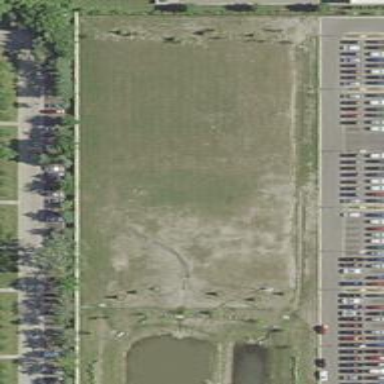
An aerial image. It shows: Parking area with unpaved surface.